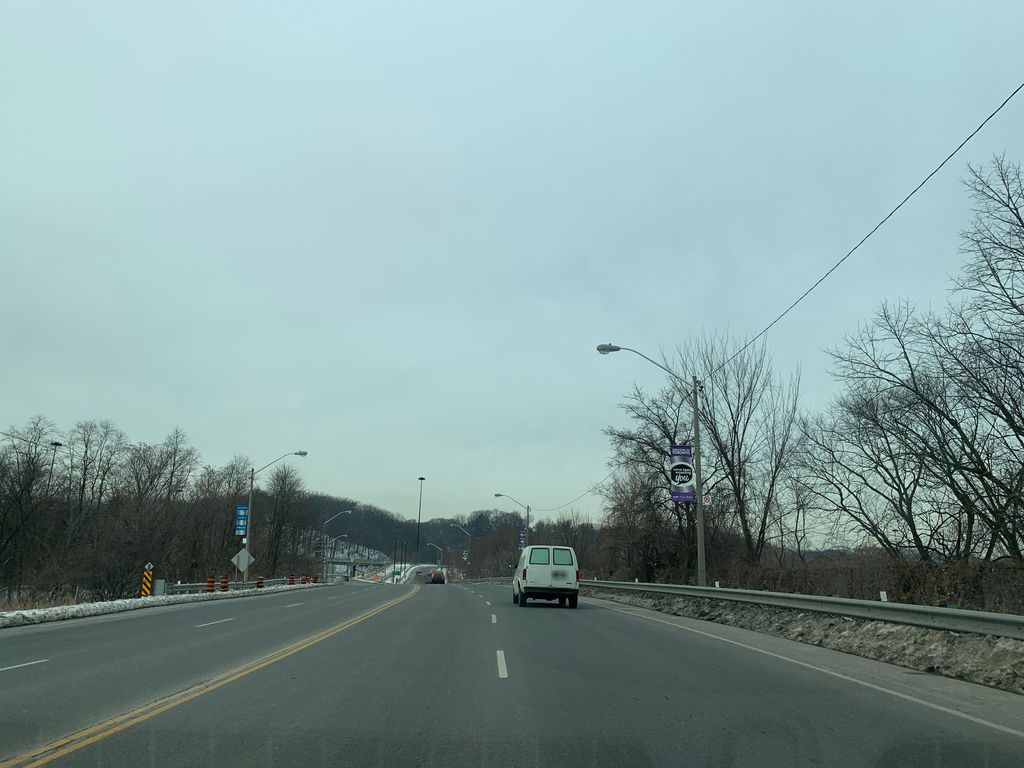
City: toronto